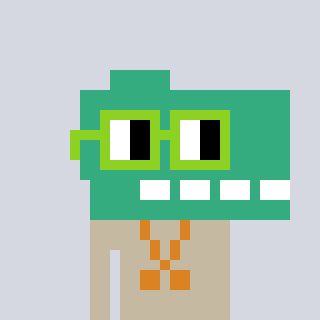
a pixel art character with square light green glasses, a dino-shaped head and a bege-colored body on a cool background